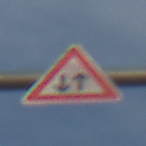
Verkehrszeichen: Gegenverkehr
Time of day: SunriseSunset
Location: Outdoor (Nature)
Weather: PartlyCloudy
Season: NotSpecified
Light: Natural